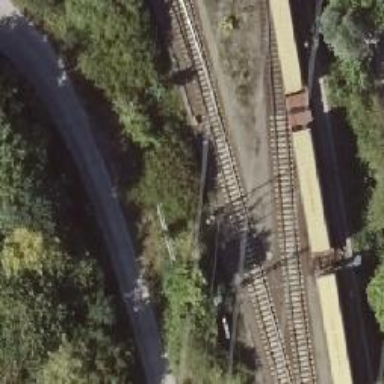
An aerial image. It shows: Railway switch.